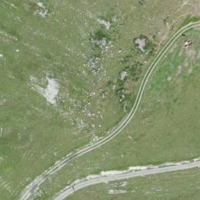
EUNIS habitat code: 26
Species observed at this site:
Lysandra coridon